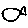
Label: fish